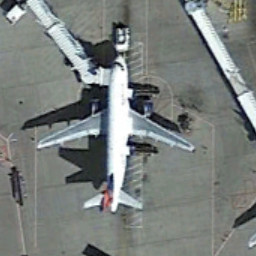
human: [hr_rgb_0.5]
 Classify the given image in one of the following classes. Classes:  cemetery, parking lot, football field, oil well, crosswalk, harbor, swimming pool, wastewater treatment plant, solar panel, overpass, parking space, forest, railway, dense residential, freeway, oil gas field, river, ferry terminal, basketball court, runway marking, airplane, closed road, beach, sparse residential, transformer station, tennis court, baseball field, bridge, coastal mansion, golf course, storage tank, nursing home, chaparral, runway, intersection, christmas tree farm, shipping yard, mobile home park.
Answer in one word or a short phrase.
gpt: airplane